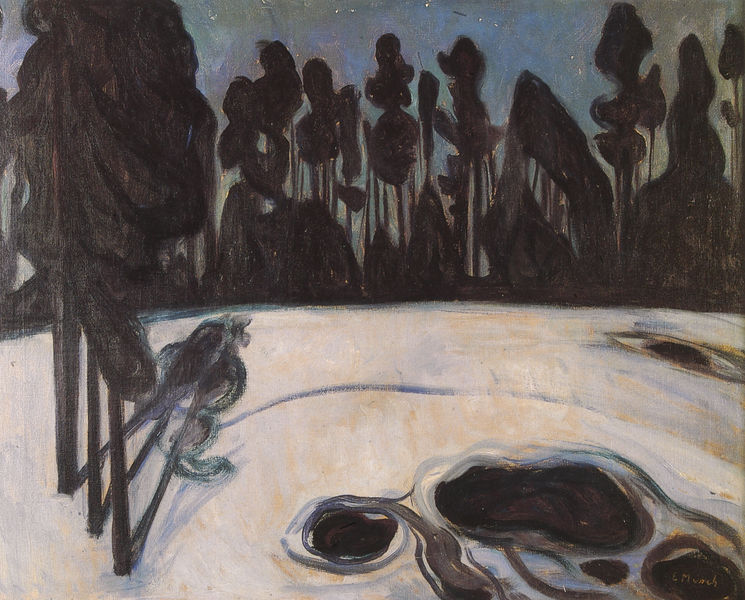
Titel: Sternennacht
Künstler: Edvard Munch
Standort: Essen (Ruhr)
Institution: Museum Folkwang
Schlagwörter: baum, blau, felsen, himmel, mann, weiß, bäume, fluss, frauen, grün, landschaft, frau, männer, schwarz, schnee, wiese, steine, strauch, busch, wald, kinder, stilleben, winter, tannen, wild, fotografie, lichtung, nadelbaum, tanne